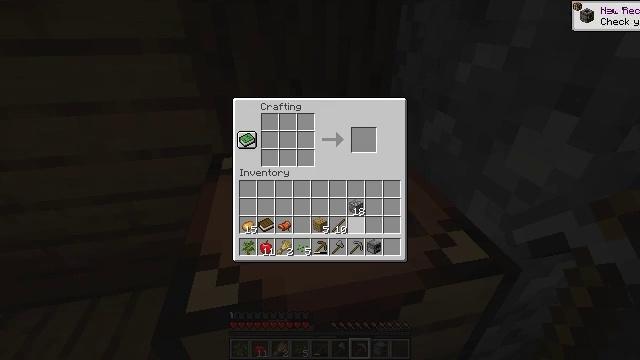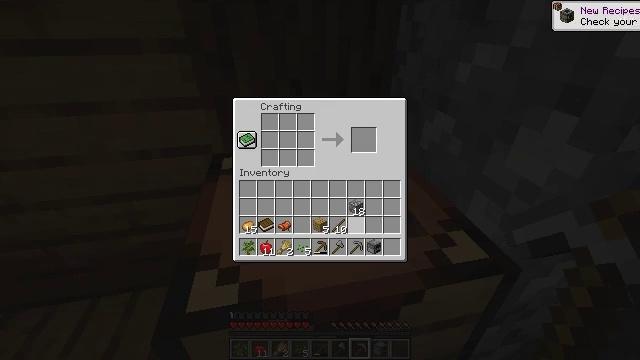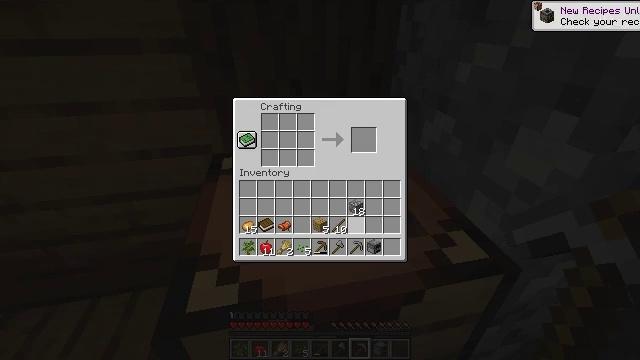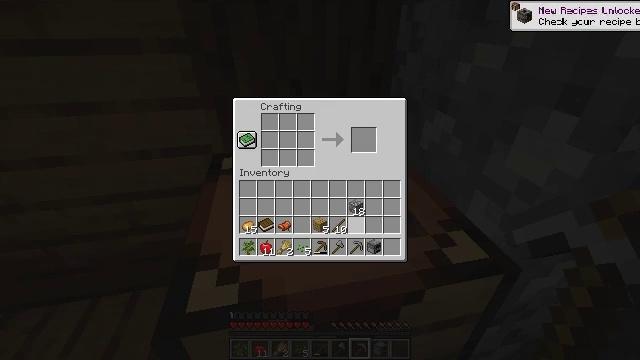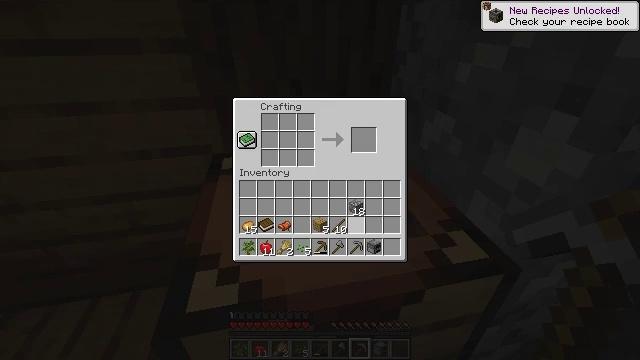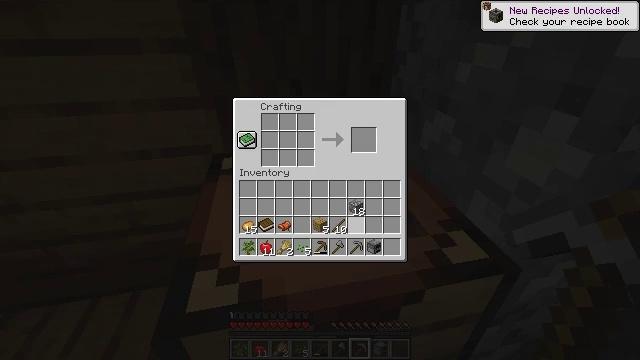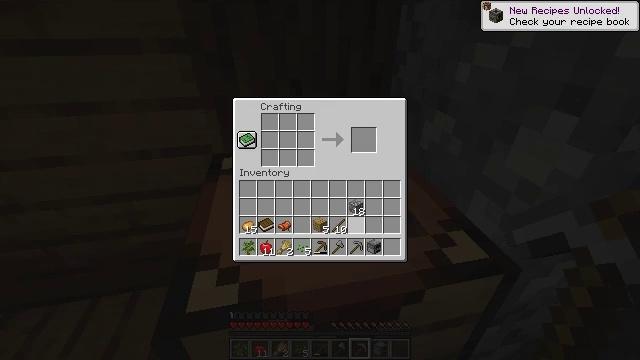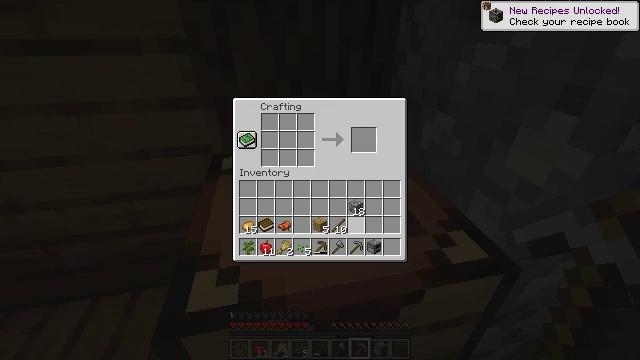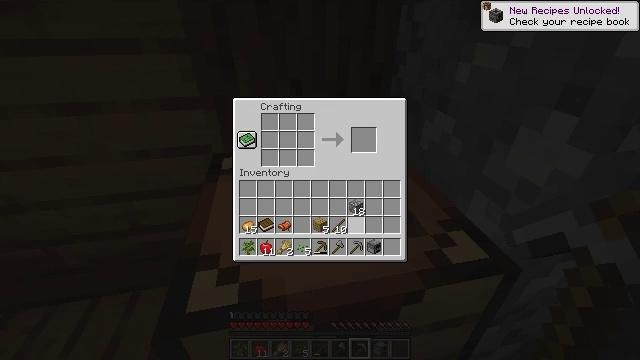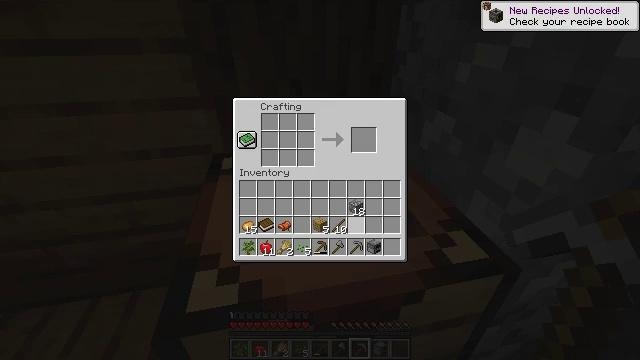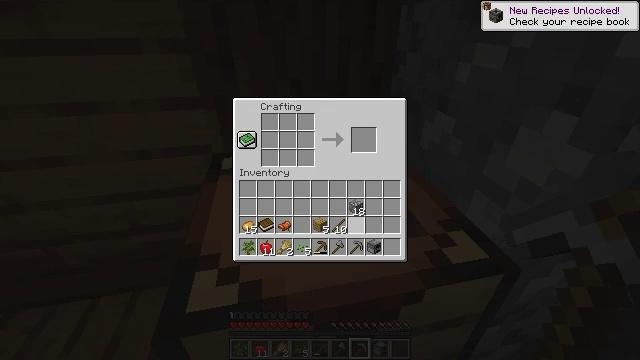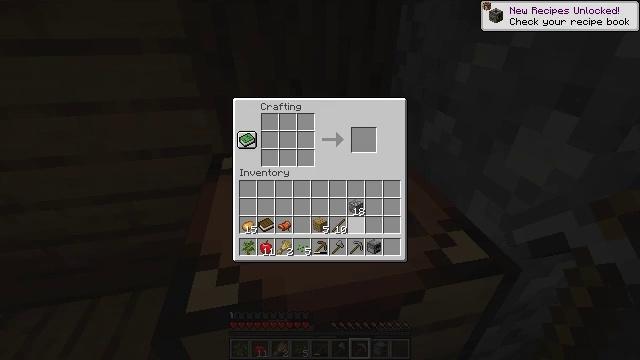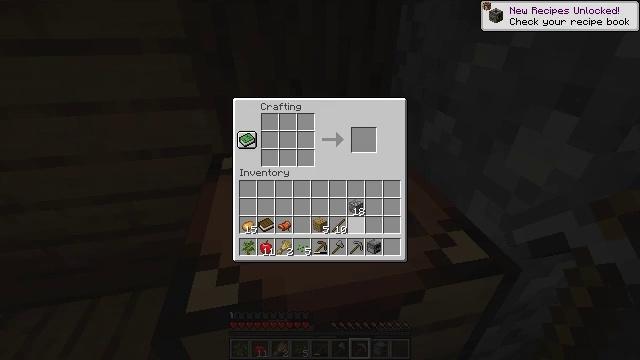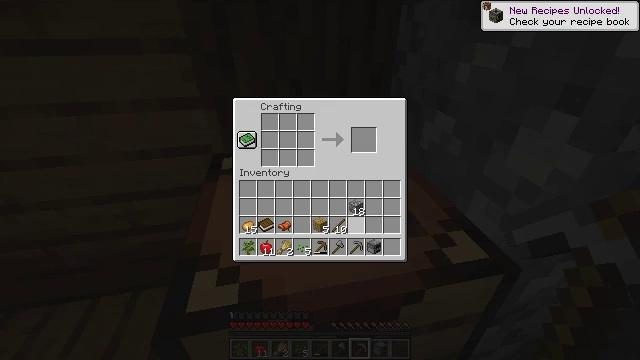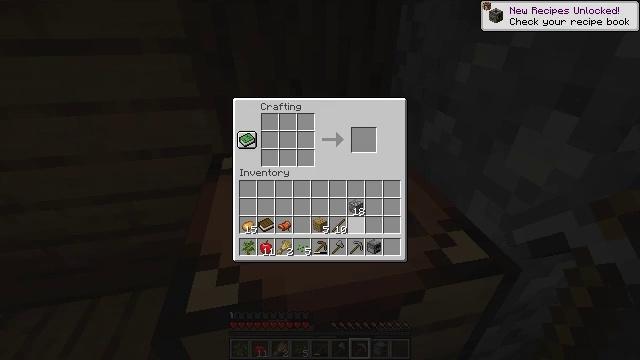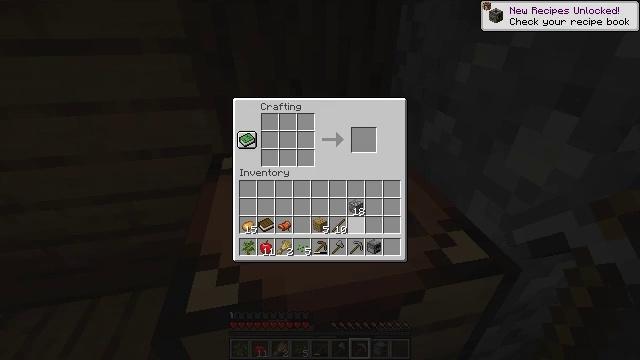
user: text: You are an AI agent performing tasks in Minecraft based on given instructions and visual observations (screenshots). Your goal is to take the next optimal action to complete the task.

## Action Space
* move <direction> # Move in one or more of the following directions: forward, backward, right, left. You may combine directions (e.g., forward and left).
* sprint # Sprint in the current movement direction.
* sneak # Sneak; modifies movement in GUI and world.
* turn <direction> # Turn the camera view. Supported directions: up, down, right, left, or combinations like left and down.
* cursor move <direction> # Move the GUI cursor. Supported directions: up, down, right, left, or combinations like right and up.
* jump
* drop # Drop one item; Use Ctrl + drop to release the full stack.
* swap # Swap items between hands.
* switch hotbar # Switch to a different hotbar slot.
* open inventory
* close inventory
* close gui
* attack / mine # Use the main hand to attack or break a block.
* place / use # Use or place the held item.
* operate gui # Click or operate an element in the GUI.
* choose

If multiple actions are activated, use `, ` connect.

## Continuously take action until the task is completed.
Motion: motion action
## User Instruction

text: Attack the grass path to restore it to dirt.
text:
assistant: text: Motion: no_op
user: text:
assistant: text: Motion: no_op
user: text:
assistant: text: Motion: no_op
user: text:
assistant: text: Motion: no_op
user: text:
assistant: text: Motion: no_op
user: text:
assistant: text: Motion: no_op
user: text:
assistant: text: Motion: no_op
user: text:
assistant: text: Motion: no_op
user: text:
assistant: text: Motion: no_op
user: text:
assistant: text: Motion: no_op
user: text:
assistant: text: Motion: no_op
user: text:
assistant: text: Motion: no_op
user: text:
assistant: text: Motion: no_op
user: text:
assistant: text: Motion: no_op
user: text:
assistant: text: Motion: no_op
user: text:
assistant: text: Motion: no_op
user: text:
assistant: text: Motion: close gui
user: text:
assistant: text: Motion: open inventory
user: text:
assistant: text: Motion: no_op
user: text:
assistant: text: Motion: no_op
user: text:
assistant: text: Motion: no_op
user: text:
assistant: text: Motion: no_op
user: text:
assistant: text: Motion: no_op
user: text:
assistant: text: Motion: no_op
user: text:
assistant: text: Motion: no_op
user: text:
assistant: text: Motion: no_op
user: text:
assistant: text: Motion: no_op
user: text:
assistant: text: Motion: no_op
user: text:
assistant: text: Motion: no_op
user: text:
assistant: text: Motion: no_op